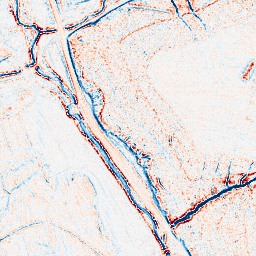
Category: edge_preserving
Decomposition family: anisotropic_diffusion
Decomposition parameters: iterations: 10
kappa: 10
gamma: 0.1
Upsampling method: sinc_hamming
Upsampling parameters: scale: 4
kernel_size: 8
Upsampling scale: 4